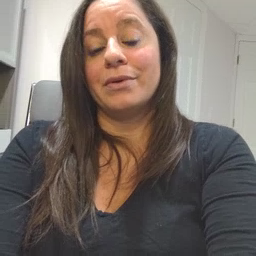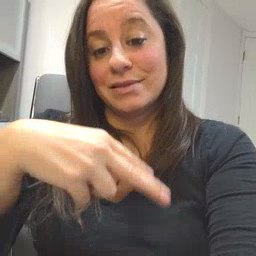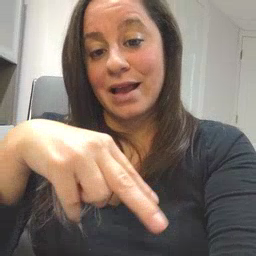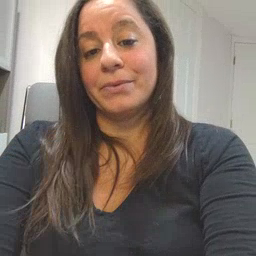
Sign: dance